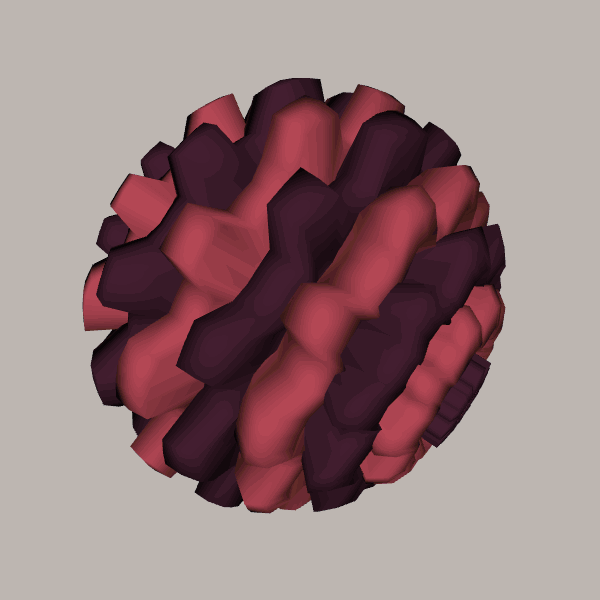
Background: light